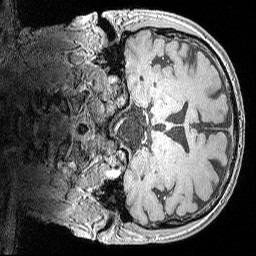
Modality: MP2RAGE
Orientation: coronal
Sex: male
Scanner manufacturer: siemens
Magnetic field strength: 3 T
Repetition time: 5 s
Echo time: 0.00292 s